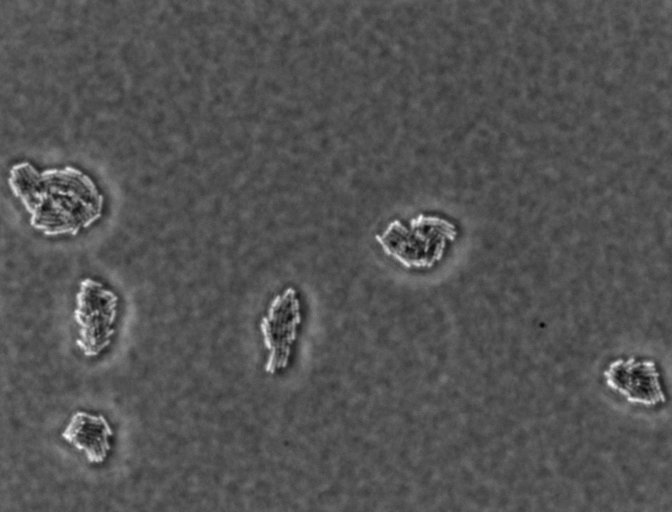
Escherichia coli 1612